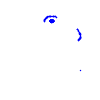
Particle: pion